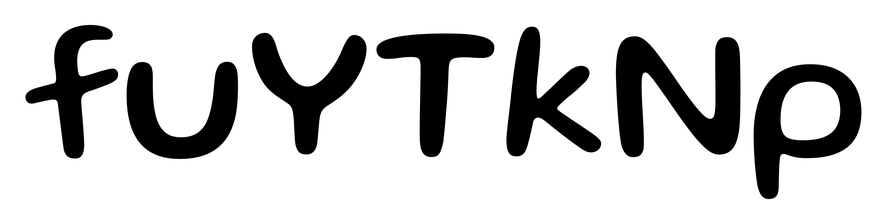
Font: Gluten_Regular